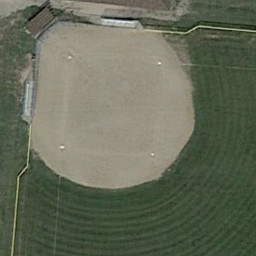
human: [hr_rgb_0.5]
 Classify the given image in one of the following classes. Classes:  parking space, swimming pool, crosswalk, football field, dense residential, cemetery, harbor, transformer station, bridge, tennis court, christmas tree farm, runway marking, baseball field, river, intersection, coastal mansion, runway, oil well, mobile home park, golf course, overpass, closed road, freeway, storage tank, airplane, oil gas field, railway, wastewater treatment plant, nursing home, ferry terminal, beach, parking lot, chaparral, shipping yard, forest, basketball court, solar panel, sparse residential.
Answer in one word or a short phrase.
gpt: baseball field